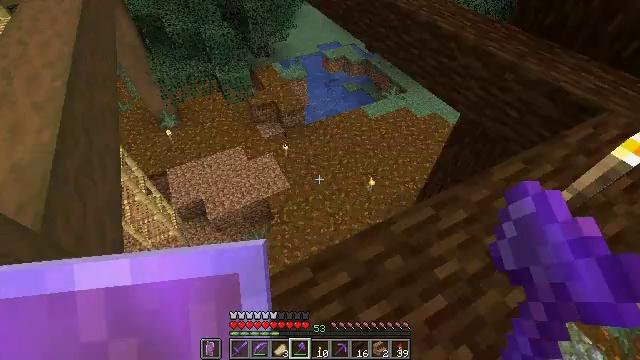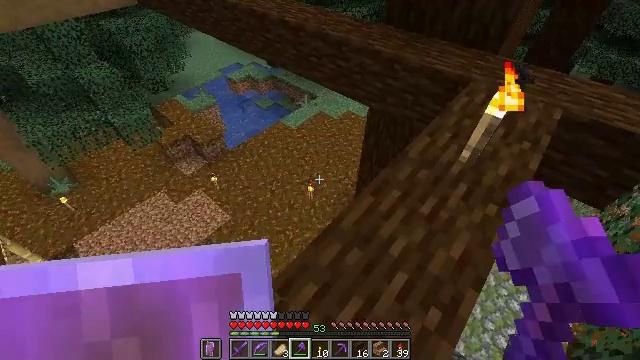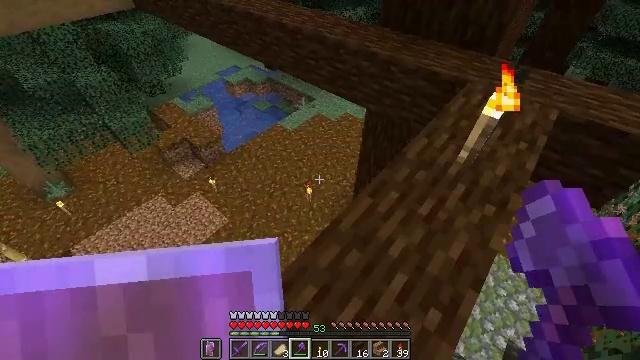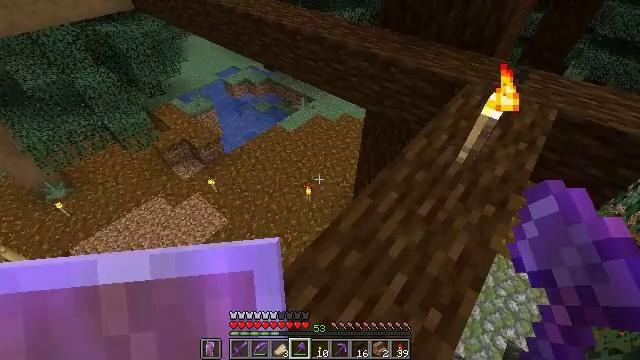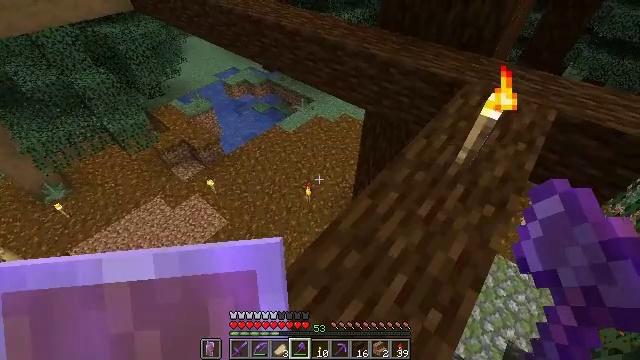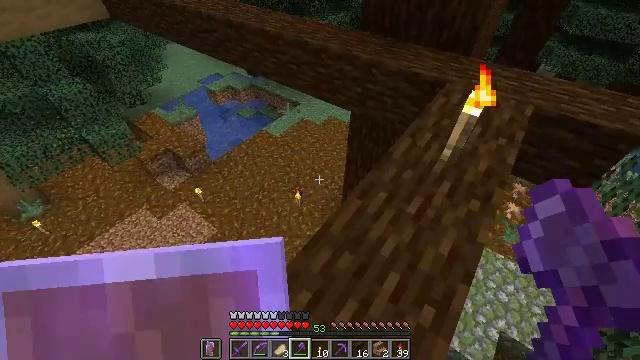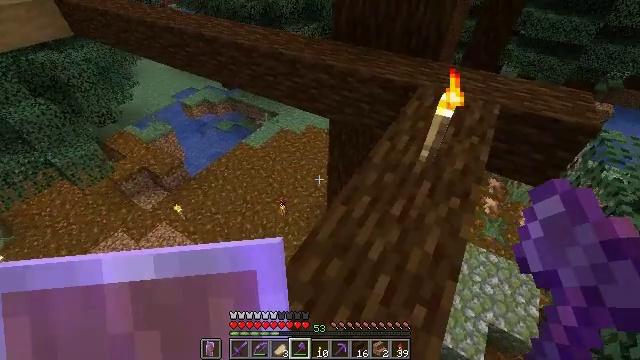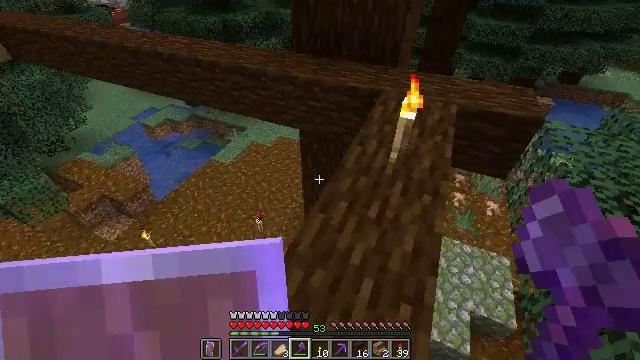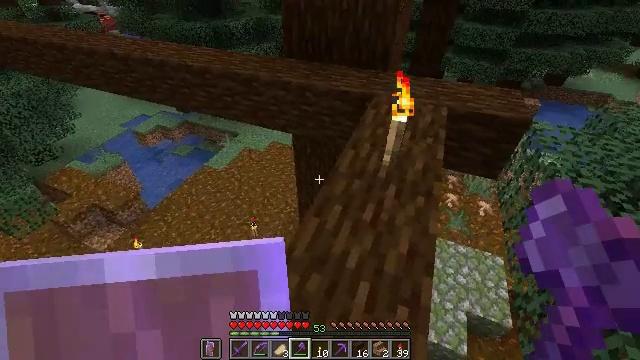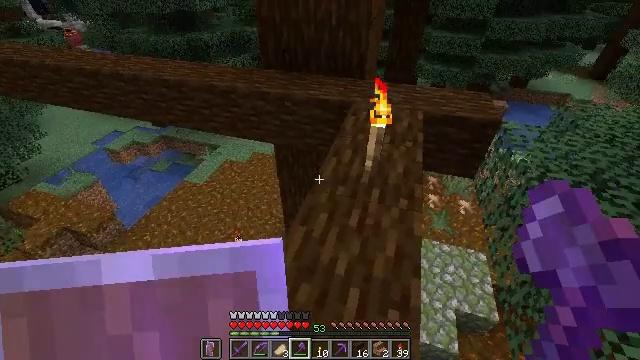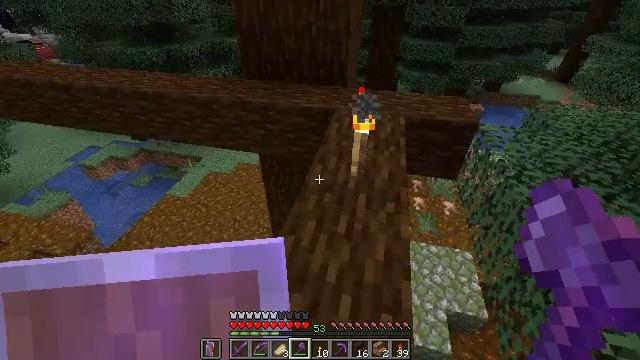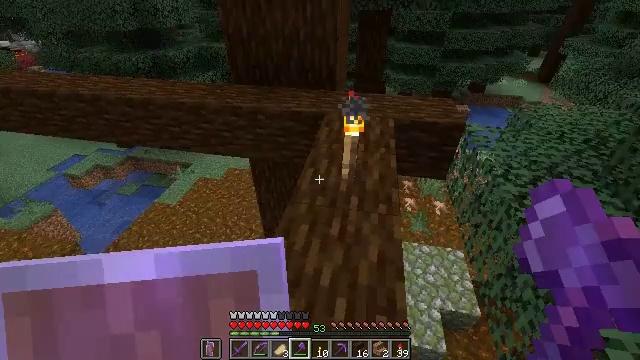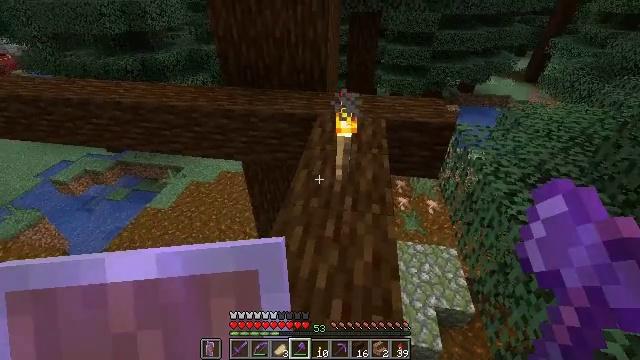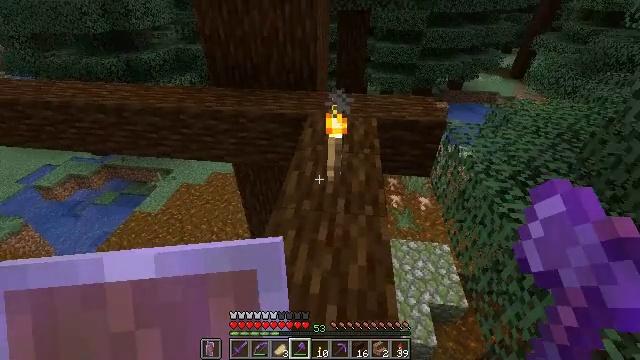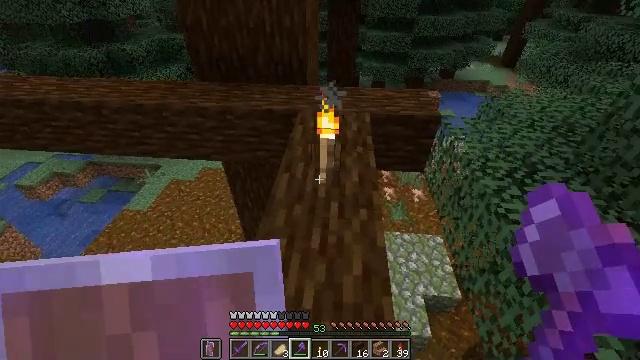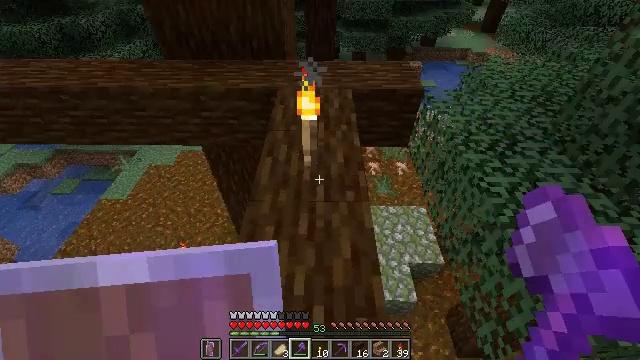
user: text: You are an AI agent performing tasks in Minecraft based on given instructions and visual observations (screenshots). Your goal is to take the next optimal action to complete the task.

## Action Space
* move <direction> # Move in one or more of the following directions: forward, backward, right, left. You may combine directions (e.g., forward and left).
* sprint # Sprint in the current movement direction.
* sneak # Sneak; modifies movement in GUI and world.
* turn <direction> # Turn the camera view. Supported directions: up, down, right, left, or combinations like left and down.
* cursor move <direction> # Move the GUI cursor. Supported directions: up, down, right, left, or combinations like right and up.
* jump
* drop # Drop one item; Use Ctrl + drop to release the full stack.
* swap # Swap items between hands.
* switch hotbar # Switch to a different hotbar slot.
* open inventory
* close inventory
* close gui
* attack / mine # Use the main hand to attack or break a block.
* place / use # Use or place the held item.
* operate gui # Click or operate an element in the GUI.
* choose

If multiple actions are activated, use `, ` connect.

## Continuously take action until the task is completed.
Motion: motion action
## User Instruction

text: Attack the torch to pick it up.
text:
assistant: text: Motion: turn right and up
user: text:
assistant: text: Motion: no_op
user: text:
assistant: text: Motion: no_op
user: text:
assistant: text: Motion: no_op
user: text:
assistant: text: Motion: turn right
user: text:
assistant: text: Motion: turn right and up
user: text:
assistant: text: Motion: turn right and up
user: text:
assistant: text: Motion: turn right
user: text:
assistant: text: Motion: turn right and up
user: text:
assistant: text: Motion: turn right and up
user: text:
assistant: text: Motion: turn right
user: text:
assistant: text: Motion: turn right
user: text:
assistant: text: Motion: move forward, turn right
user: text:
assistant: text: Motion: move forward, turn right and down
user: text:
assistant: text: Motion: move forward, turn right and down
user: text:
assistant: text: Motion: no_op
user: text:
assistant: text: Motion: no_op
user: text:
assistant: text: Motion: no_op
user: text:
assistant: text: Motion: no_op
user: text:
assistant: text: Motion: no_op
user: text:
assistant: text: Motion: no_op
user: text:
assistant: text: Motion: no_op
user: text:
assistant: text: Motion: no_op
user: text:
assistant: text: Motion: no_op
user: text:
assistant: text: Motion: no_op
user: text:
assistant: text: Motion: attack / mine
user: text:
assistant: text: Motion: move forward, attack / mine
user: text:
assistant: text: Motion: move forward, attack / mine
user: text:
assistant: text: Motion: move forward
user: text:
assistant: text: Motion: move forward